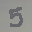
Label: 5